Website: walmart
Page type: customer-info-address
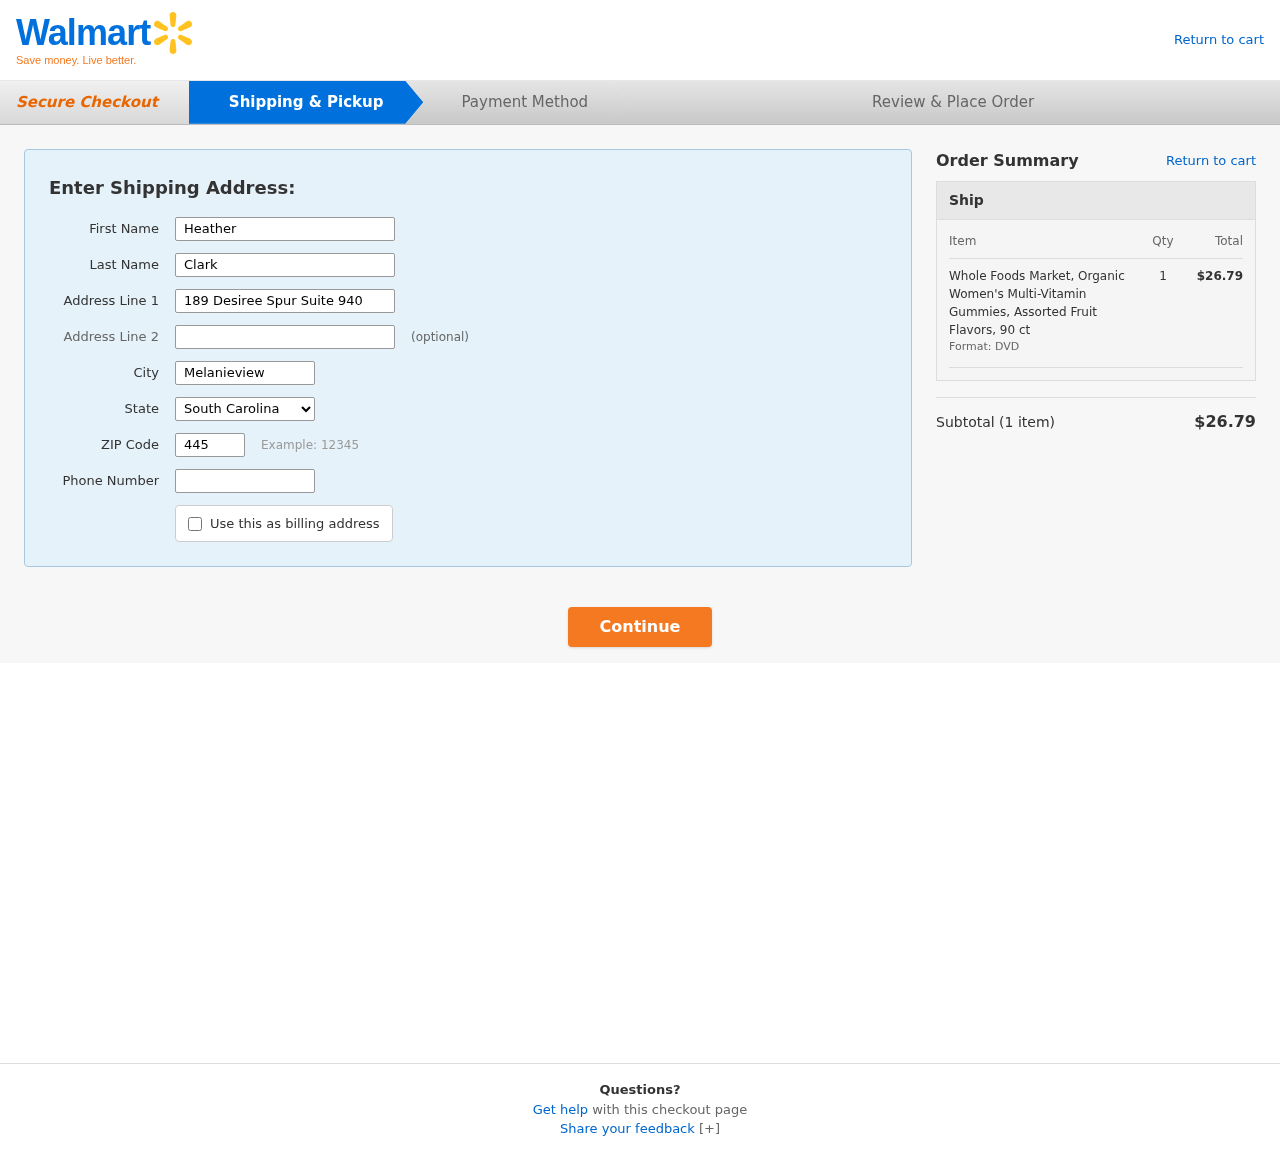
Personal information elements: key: PII_CITY
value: Melanieview
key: PII_FIRSTNAME
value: Heather
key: PII_LASTNAME
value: Clark
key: PII_PHONE
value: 3257539091
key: PII_POSTCODE
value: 44570
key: PII_STATE
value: South Carolina
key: PII_STREET
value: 189 Desiree Spur Suite 940
Product elements: key: PRODUCT1_NAME
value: Whole Foods Market, Organic Women's Multi-Vitamin Gummies, Assorted Fruit Flavors, 90 ct
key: PRODUCT1_QUANTITY
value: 1
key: PRODUCT1_LINE_TOTAL
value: $26.79
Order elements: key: ORDER_NUM_ITEMS
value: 1
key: ORDER_SUBTOTAL
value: $26.79